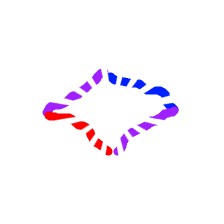
Shape: rhombus